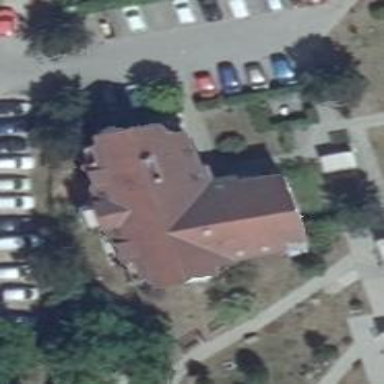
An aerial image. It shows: Building.